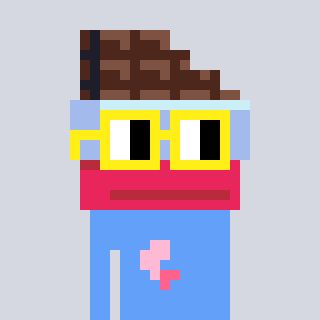
a pixel art character with square yellow glasses, a chocolate-shaped head and a blue-colored body on a cool background